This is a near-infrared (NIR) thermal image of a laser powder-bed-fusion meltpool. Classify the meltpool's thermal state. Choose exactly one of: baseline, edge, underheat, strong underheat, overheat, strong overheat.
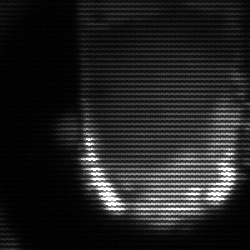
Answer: baseline